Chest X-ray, PA view. Patient: 4 years old, sex M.
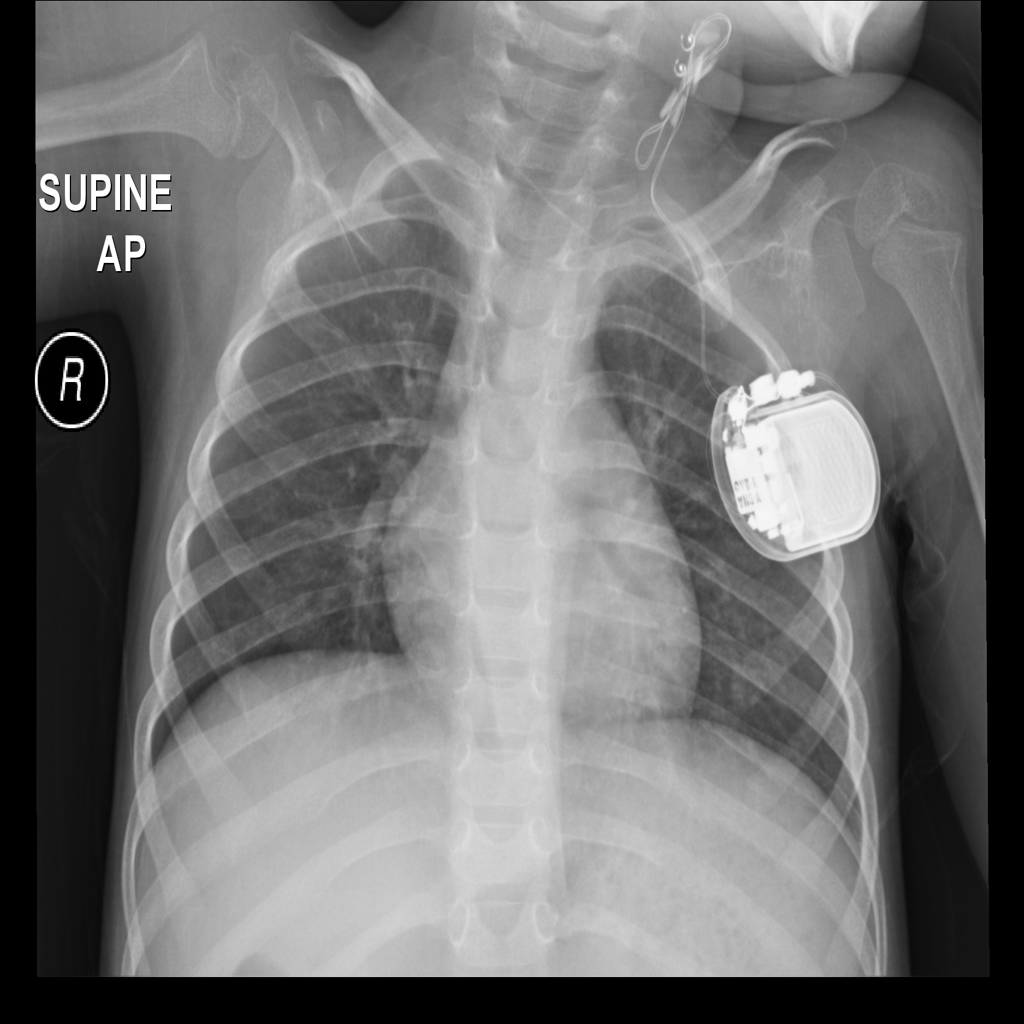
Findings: No Finding